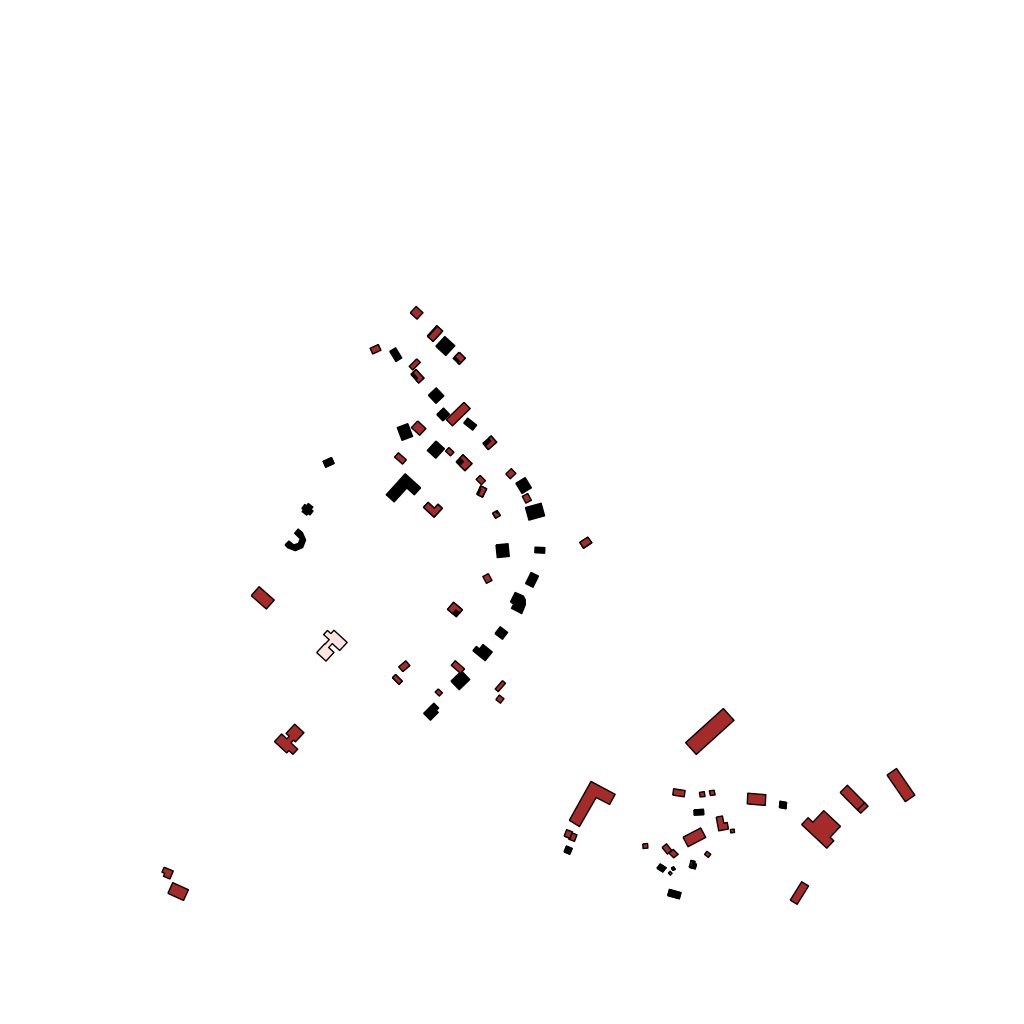
Tags: overhead vector_map, agriculture, recreation, residential, special, modern, soviet, individual_rise, density_1, Building, Facility, Gas, 1.0 km²